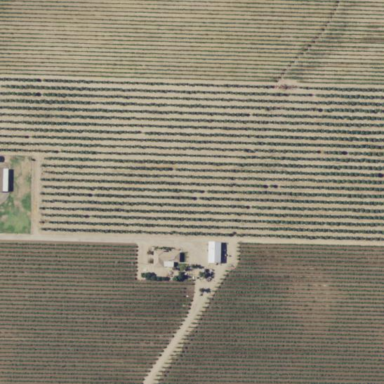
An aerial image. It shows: Vineyard with grape crops.